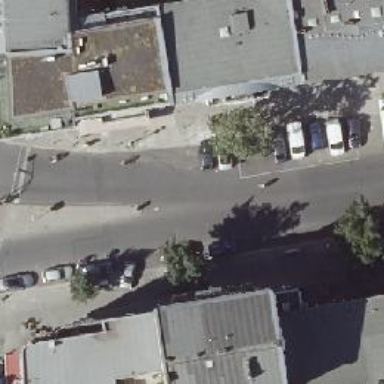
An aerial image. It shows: Tertiary road with asphalt surface. There is separate sidewalk and right parking lane.